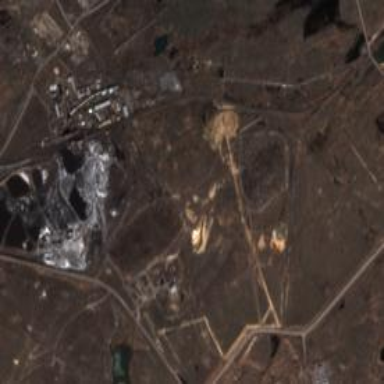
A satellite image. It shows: Industrial area with mine. The mine has headframe.